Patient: sex F, age 26
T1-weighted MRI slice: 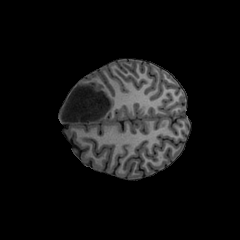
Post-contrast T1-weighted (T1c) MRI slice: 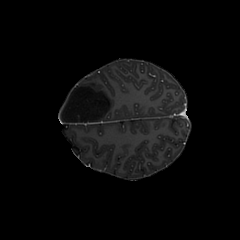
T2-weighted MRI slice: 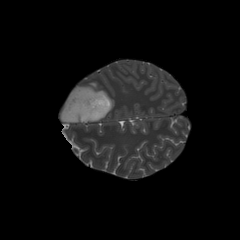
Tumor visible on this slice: yes
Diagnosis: Astrocytoma, IDH-mutant
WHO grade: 3